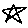
Label: star